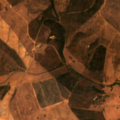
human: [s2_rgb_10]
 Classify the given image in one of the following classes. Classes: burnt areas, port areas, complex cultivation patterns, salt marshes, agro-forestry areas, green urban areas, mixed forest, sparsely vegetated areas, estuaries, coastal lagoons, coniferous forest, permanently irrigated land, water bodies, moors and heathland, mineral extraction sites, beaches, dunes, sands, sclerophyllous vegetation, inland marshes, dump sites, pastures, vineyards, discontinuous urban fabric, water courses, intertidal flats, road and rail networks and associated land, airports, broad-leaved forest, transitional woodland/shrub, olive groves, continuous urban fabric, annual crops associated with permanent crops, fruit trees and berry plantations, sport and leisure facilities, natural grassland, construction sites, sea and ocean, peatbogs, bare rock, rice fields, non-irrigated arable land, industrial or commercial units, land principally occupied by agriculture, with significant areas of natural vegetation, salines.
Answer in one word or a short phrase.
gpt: non-irrigated arable land, agro-forestry areas, broad-leaved forest